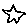
Label: star